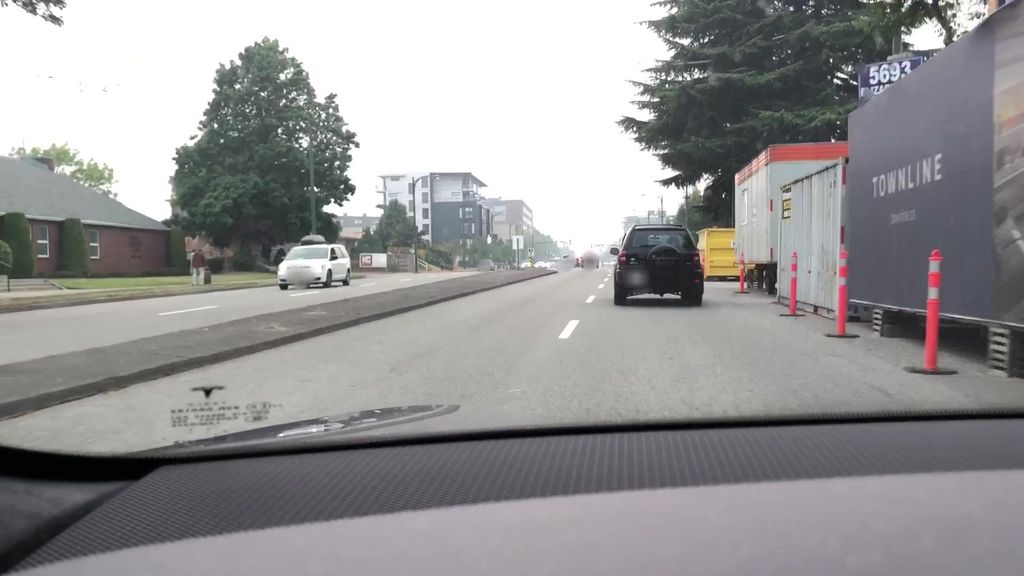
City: vancouver